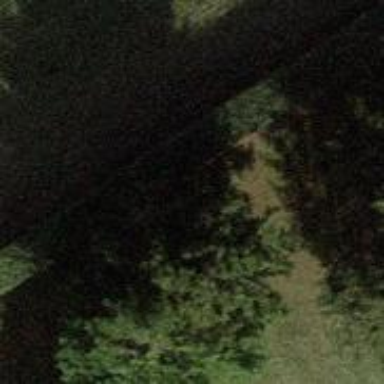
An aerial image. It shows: Evergreen needle-leaved tree.